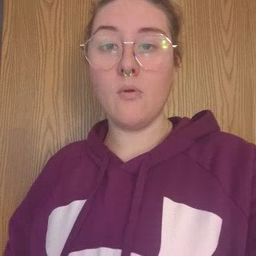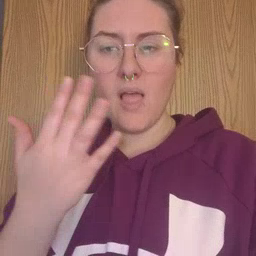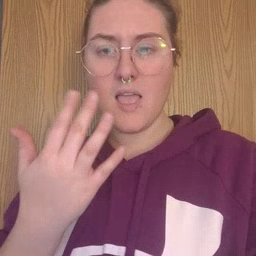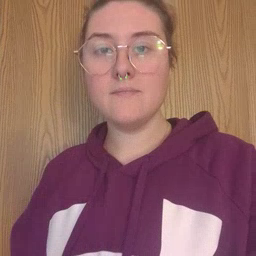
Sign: wait